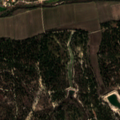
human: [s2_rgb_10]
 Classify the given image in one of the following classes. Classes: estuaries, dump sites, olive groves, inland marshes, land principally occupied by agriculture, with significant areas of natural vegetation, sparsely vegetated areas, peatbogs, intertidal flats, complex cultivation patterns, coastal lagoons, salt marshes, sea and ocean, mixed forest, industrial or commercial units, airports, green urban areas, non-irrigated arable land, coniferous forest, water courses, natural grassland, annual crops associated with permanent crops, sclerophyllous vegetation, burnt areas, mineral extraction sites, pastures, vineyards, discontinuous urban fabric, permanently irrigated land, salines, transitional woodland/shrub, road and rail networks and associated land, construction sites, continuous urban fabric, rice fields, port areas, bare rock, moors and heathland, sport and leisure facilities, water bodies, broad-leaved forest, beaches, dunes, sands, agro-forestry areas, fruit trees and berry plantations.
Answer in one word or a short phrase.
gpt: rice fields, broad-leaved forest, mixed forest